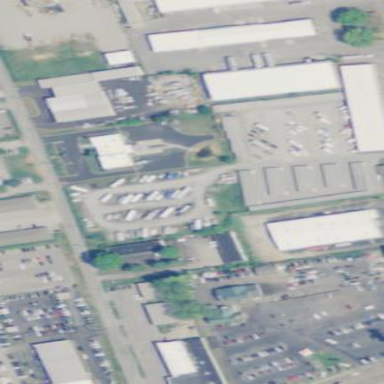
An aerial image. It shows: Commercial area.